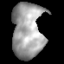
Tissue: lung
Cell type: Epithelial cells
Senescence score: 0.1839
Nuclear area (px): 1687
Mean DAPI intensity: 160.878